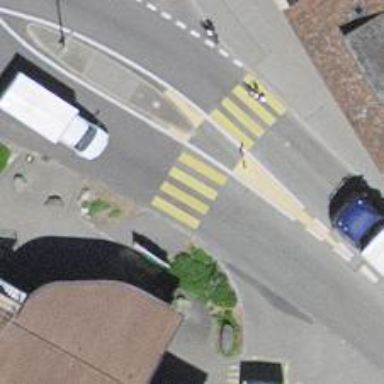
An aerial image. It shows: Marked road crossing with visible crossing markings.